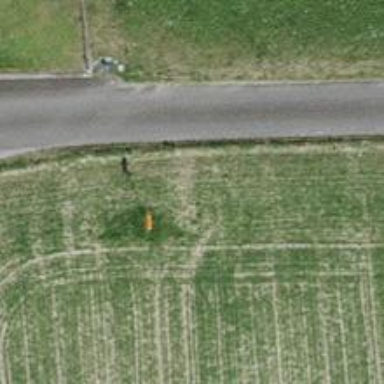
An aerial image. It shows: Pole with roof cover.